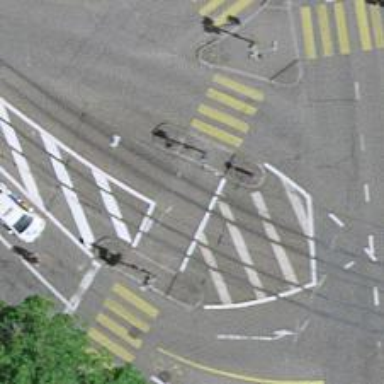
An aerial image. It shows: Uncontrolled railway crossing with lights.